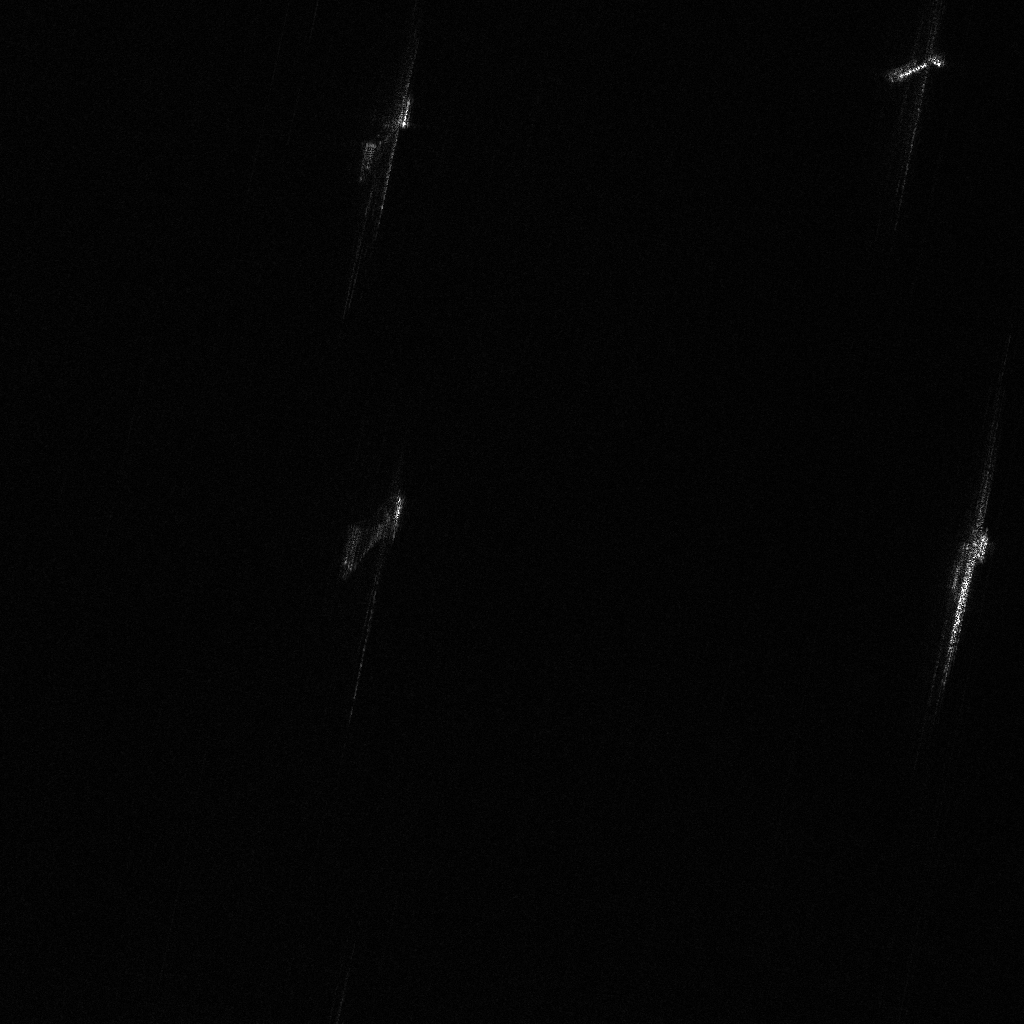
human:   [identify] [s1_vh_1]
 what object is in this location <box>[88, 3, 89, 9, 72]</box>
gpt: <ref>1 medium container at the top right</ref>